Chest X-ray:
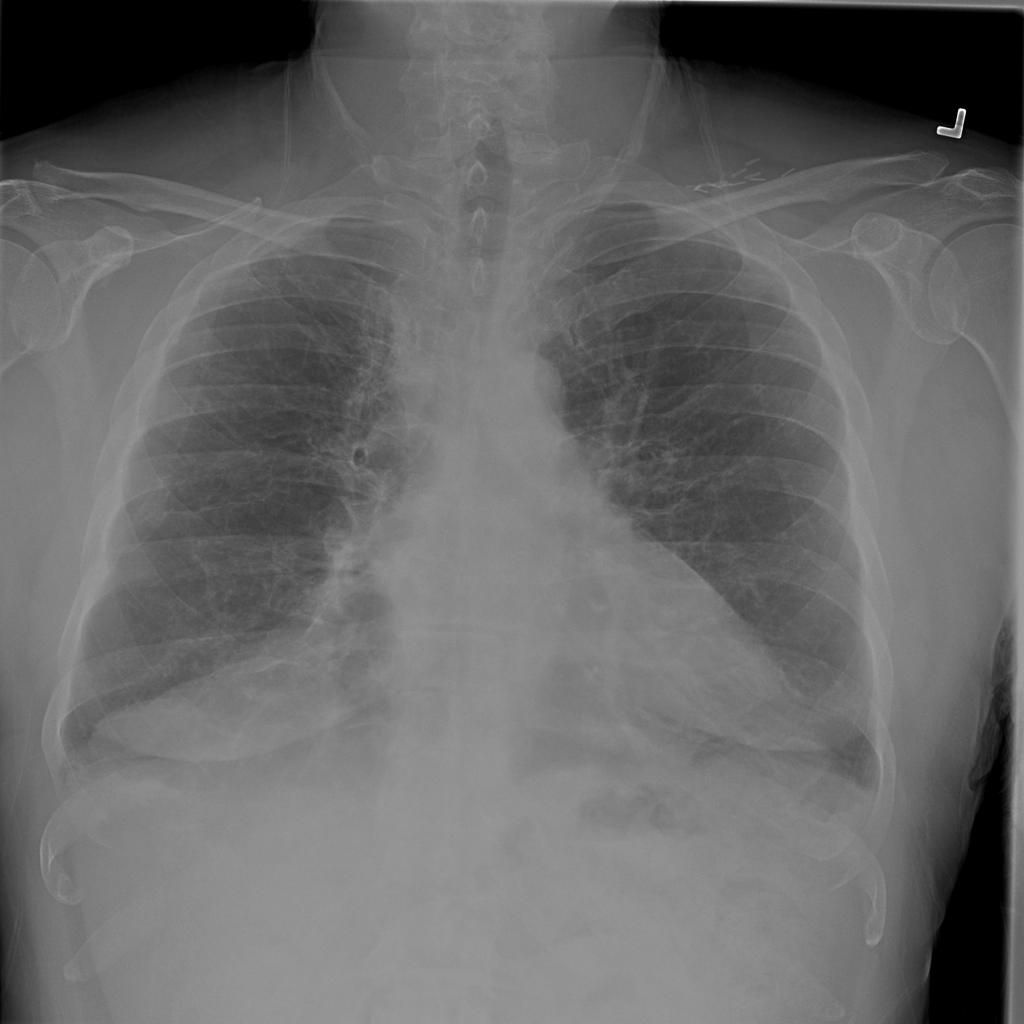
Findings: Fibrosis, Effusion
No abnormal finding: no